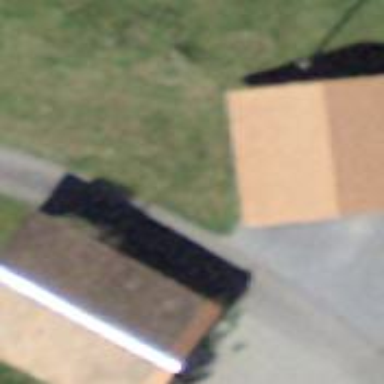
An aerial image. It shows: Barn.